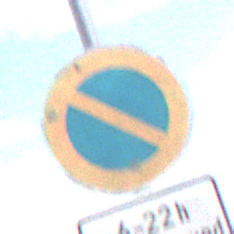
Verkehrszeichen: EingeschraenktesHalteverbot
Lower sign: ZeitangabenMitBeschraenkungAufWochentage4
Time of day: Midday
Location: Outdoor (RoadRail)
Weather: PartlyCloudy
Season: NotSpecified
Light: Natural